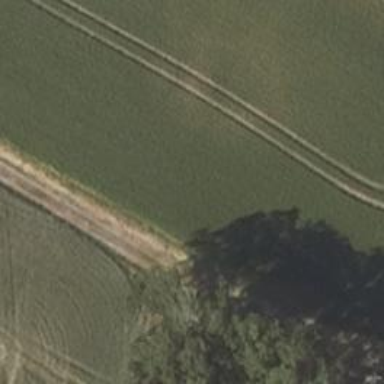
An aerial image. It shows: Track road with grade3 tracktype.